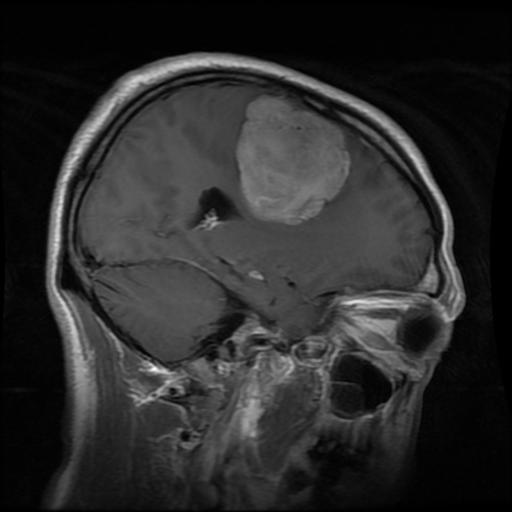
Label: meningioma